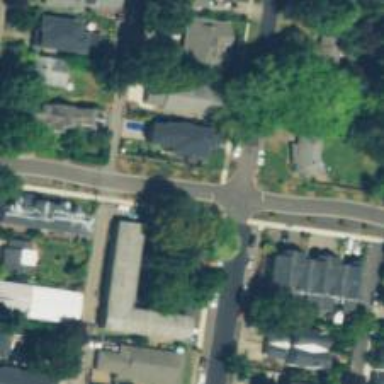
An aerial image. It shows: Residential road with sidewalk on the left side.